Interaction volume radius: 10 \u00c5
Interaction volume height: 35 \u00c5
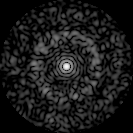
Disorder parameter: 0.8369